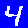
Digit: 4